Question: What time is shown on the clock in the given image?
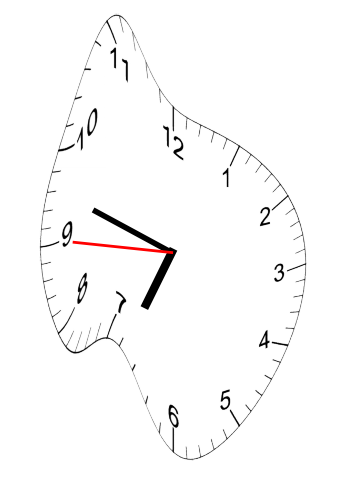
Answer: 06:47:45